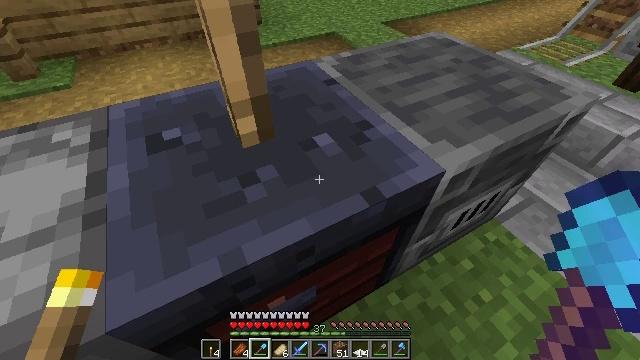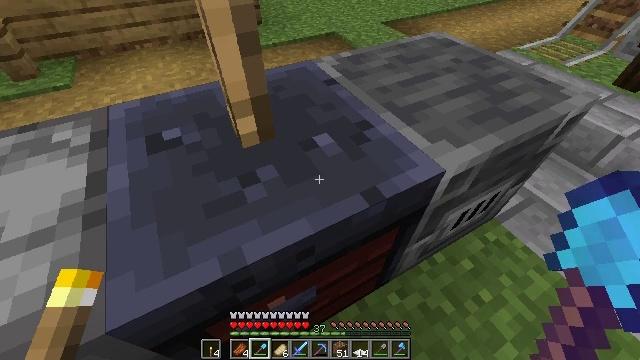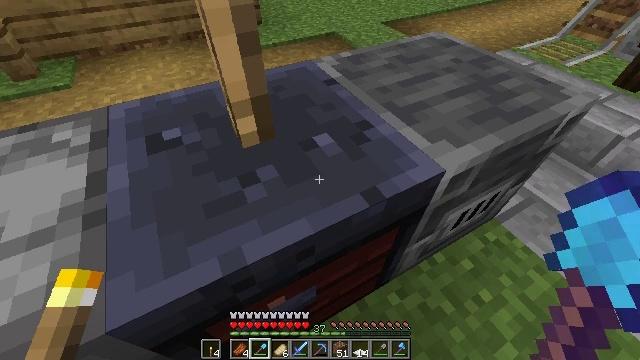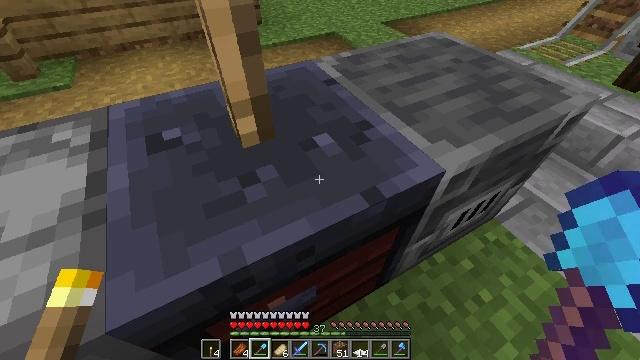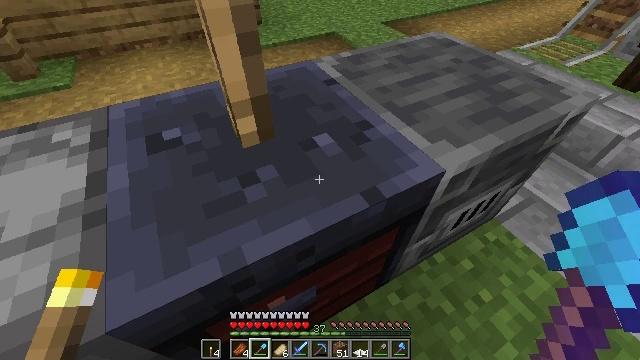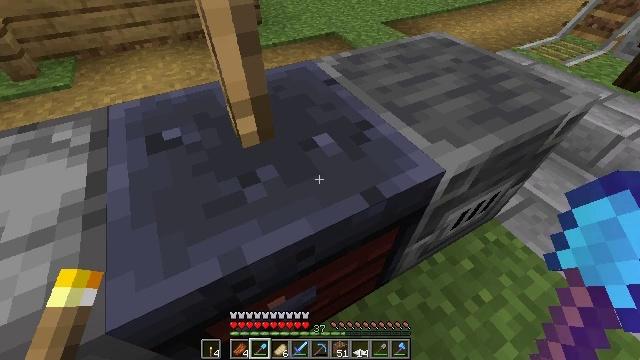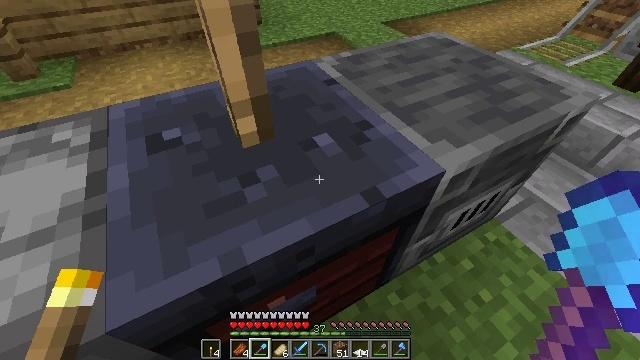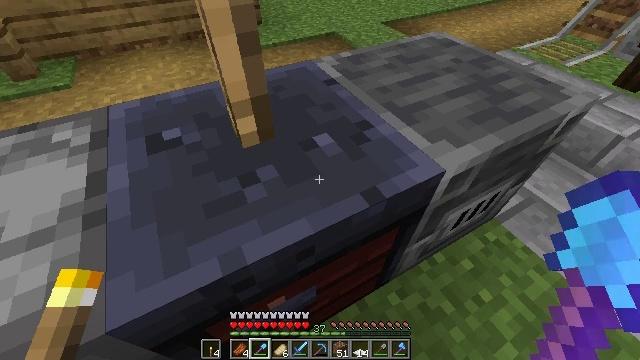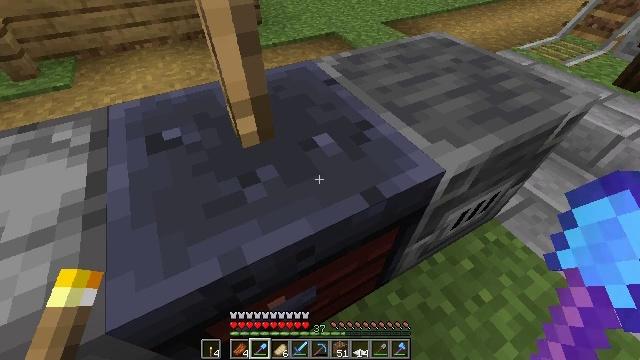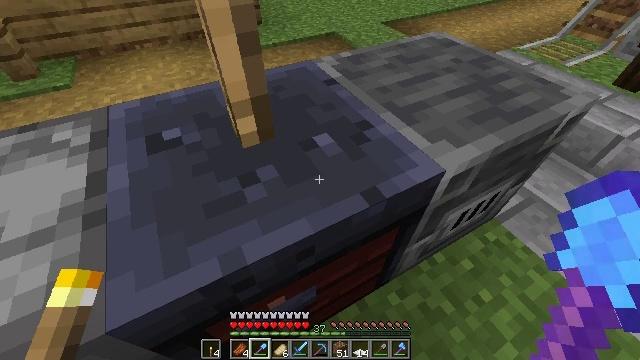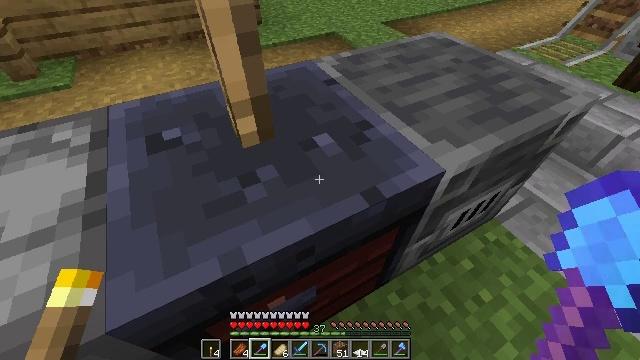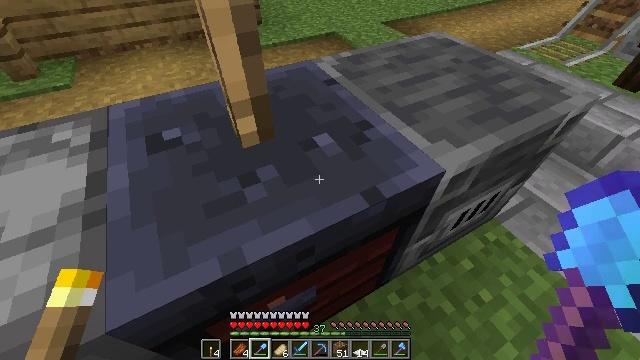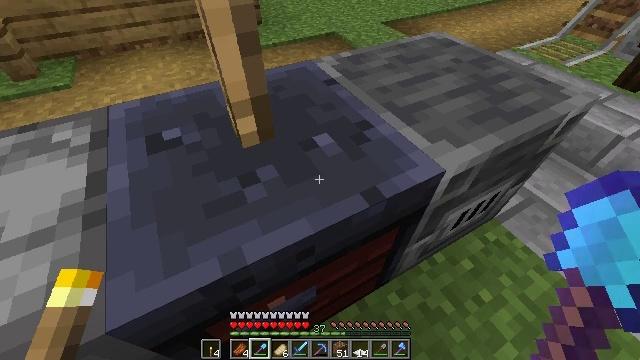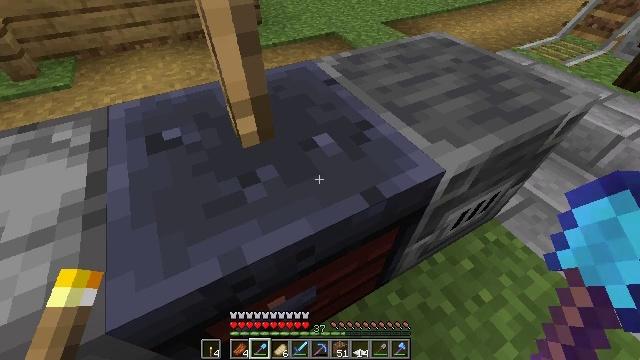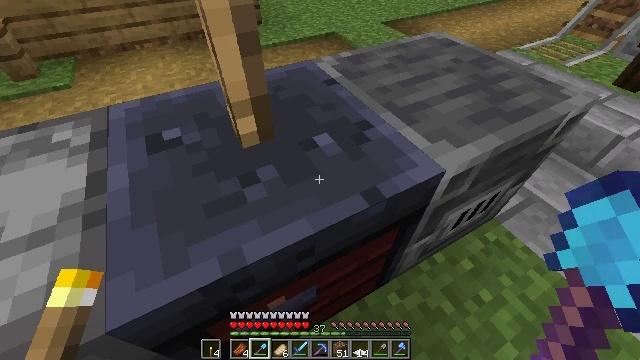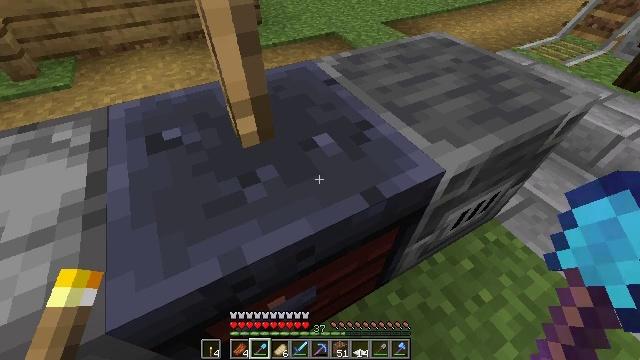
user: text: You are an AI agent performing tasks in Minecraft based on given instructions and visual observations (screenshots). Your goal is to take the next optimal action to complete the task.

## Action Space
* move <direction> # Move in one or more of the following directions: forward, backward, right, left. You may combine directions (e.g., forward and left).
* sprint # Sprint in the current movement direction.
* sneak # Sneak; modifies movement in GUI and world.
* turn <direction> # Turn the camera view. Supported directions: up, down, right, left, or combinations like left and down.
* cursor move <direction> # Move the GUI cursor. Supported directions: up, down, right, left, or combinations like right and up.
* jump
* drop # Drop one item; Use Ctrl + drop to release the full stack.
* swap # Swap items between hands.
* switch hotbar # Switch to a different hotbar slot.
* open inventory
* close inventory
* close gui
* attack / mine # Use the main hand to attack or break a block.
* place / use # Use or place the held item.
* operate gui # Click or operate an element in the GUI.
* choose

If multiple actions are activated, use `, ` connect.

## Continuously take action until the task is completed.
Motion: motion action
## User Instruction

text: Retrieve the smithing table you placed.
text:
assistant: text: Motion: no_op
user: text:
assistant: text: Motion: no_op
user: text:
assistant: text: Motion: no_op
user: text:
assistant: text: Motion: no_op
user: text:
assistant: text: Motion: no_op
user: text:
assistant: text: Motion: no_op
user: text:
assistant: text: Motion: no_op
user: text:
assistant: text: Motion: no_op
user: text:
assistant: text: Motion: no_op
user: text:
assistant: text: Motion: no_op
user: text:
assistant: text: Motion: no_op
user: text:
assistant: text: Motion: no_op
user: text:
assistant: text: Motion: no_op
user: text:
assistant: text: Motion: no_op
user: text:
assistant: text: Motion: no_op
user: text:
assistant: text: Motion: turn left
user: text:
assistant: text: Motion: turn left and down
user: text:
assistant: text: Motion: turn left and down
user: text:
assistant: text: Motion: attack / mine
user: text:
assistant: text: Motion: turn down, attack / mine
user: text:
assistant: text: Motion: turn right and down, attack / mine
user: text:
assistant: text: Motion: turn right and down, attack / mine
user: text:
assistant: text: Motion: turn right and down, attack / mine
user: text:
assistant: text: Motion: attack / mine
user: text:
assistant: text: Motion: attack / mine
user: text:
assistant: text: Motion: attack / mine
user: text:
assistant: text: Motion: attack / mine
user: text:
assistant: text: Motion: attack / mine
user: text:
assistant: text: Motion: attack / mine
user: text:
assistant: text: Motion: attack / mine